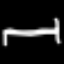
Label: bed